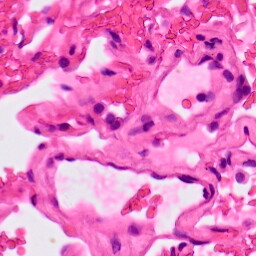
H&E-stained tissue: Lung